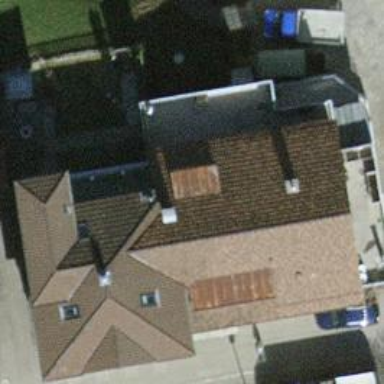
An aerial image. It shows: Hipped roof apartment building.